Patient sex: F
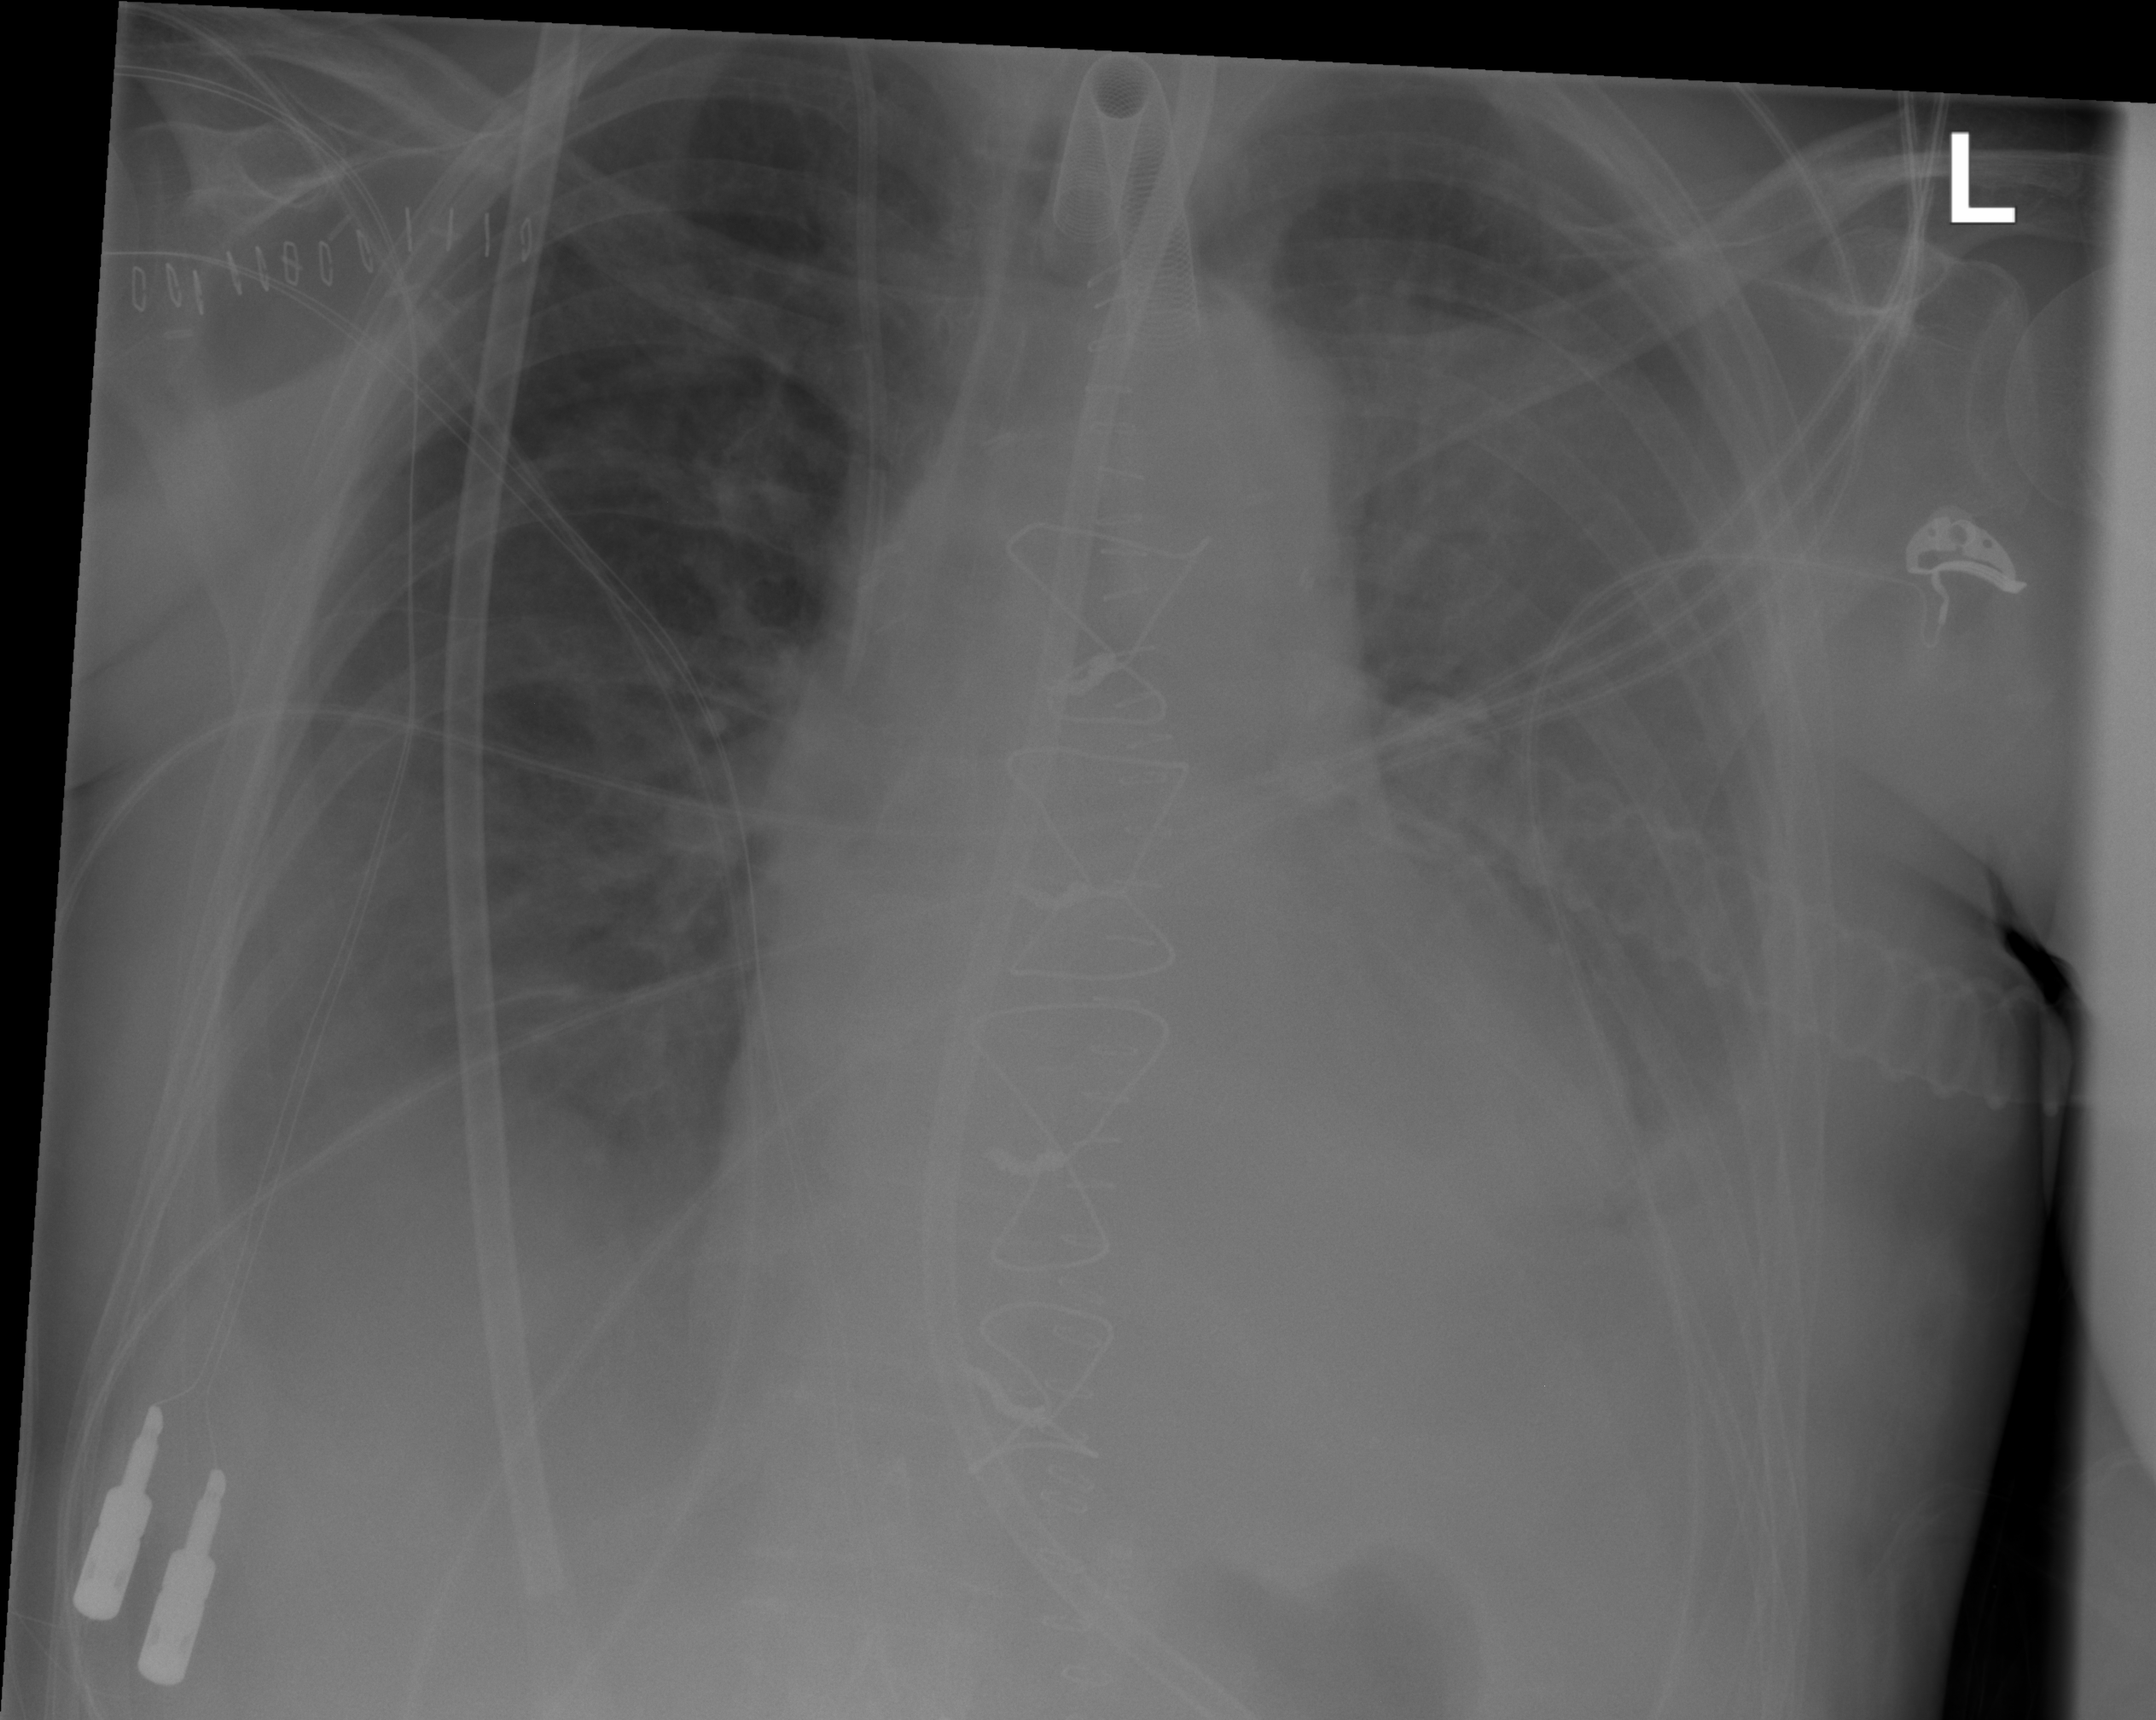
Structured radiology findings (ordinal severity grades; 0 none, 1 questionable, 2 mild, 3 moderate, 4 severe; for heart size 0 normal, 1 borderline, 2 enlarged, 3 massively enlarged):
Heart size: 2
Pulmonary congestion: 2
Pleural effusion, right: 2
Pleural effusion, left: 3
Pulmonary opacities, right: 1
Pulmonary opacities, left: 1
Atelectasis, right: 2
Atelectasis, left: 2